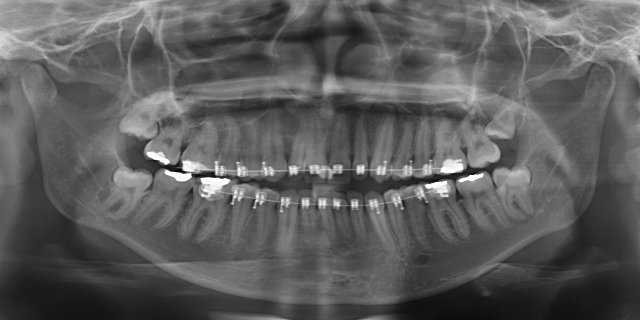
adult